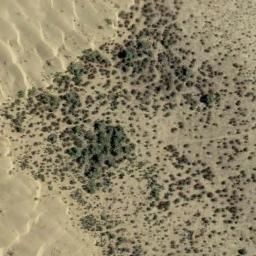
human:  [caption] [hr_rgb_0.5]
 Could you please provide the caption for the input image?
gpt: Chaparral is distributed cluster by cluster on the sand .

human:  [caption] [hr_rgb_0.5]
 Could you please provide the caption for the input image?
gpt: A lot of dense small chaparrals grow in the desert and some small sand dunes beside .

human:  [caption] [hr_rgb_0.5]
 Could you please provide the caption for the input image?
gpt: Only scattered weeds can be seen in this desert .

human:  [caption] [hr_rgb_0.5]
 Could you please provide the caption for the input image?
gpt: The chaparral is consist of sparse bushes on the desert .

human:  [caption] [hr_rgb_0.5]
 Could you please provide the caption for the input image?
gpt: The chaparral is thicker on the left than on the right .